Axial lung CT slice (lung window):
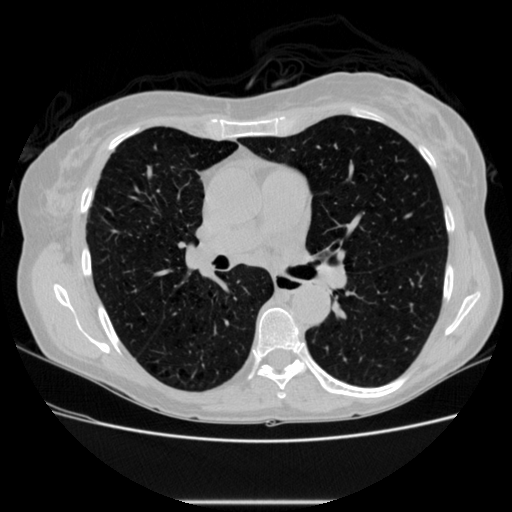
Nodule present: no